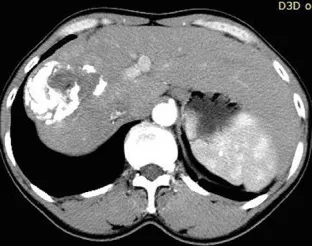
(A) Obvious calcification of liver space-occupying lesions.
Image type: radiology (ct)